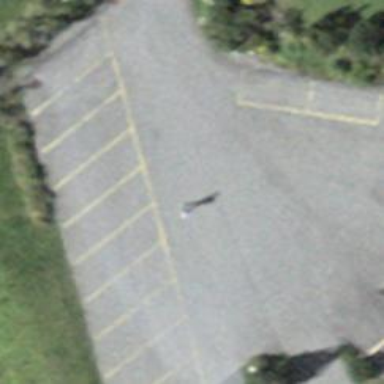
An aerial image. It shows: Parking area.